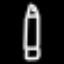
Label: pencil